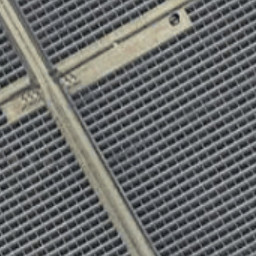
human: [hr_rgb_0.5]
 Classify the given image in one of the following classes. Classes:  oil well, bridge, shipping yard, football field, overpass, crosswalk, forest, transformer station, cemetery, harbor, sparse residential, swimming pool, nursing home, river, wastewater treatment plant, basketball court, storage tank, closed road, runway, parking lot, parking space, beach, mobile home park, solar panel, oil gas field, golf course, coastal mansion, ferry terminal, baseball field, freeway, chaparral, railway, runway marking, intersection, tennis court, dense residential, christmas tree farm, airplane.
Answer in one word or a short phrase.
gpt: solar panel